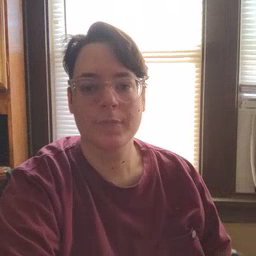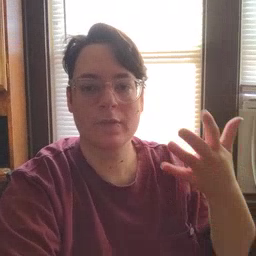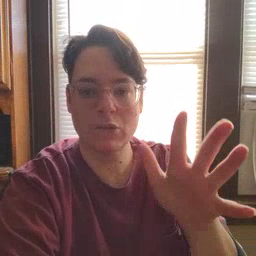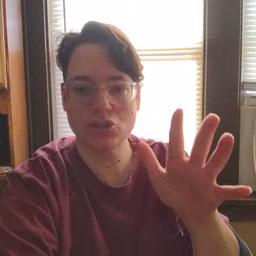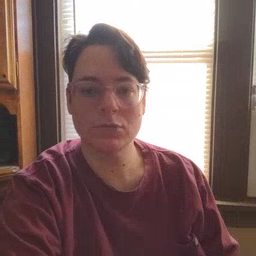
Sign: finish